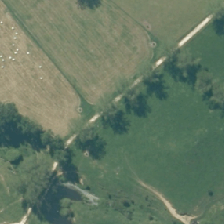
Land cover: deciduous_hardwood